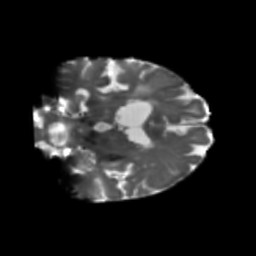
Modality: T2w
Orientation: coronal
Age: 75
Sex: female
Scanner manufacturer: siemens
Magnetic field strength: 3 T
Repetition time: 5.25 s
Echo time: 0.08 s